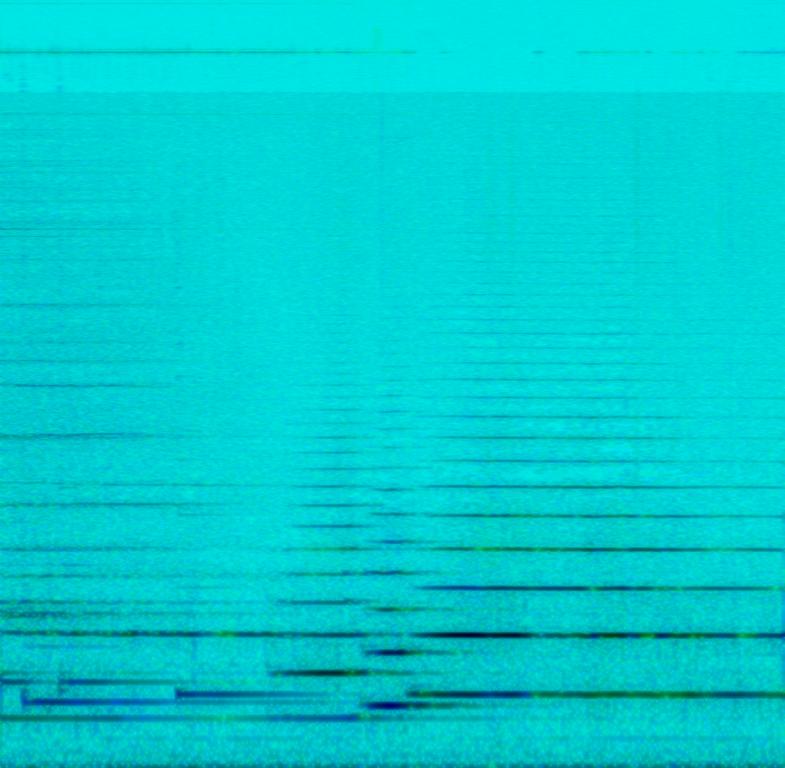
The song's instrumental tempo is slow with various percussive hits, harp playing and a French horn playing a gentle yet strong melody. The song is emotional and full of hope. The song is an adventure movie soundtrack.